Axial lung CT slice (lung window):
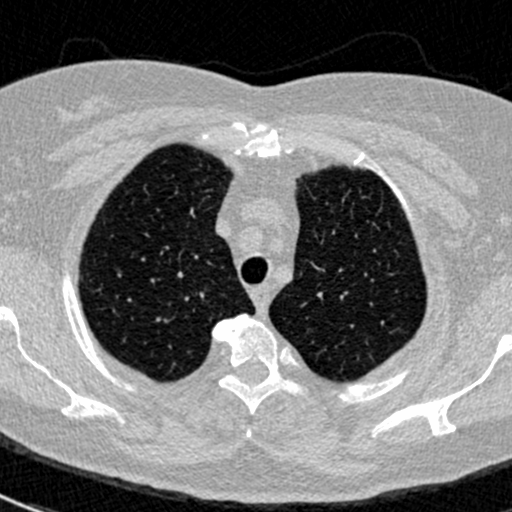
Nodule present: no